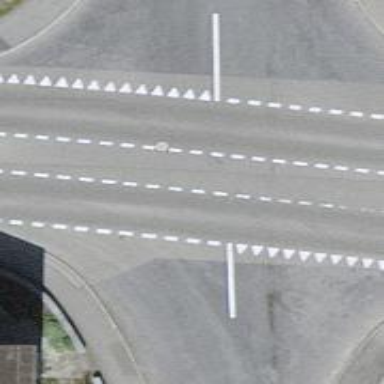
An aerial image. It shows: Road with "give way" sign.